Question: When deploying my package to a cloud service in the Azure Portal, I have found the following problem:

All the instances are waiting for the role to start, with the following exception occurring:
> Unhandled Exception:
Microsoft.ApplicationServer.Caching.DataCacheException
The web roles run fine on the Compute Emulator.
I recently did add co-located caching to my system, but I have no idea how to pin-point the problem.
When I check the event log on that role, I found the following two errors:
> Application: CacheService.exe Framework Version: v4.0.30319
Description: The process was terminated due to an unhandled exception.
Exception Info: Microsoft.ApplicationServer.Caching.DataCacheException
Stack: at
Microsoft.ApplicationServer.Caching.AzureCommon.AzureUtility.ProcessException(System.Exception)
at
Microsoft.ApplicationServer.Caching.Colocatedservice.CacheService.b__0(System.Object)
at
System.Threading.QueueUserWorkItemCallback.System.Threading.IThreadPoolWorkItem.ExecuteWorkItem()
at System.Threading.ThreadPoolWorkQueue.Dispatch()
AND
> Faulting application name: CacheService.exe, version: 1.0.4797.0, time
stamp: 0x506f41eb Faulting module name: KERNELBASE.dll, version:
6.2.9200.16451, time stamp: 0x50988aa6 Exception code: 0xe0434352 Fault offset: 0x000000000003811c Faulting process id: 0x7b4 Faulting
application start time: 0x01ce838dfcea8cd3 Faulting application path:
E:\plugins\Caching\CacheService.exe Faulting module path:
D:\Windows\system32\KERNELBASE.dll Report Id:
3b55d5ee-ef81-11e2-93ef-00155d495aa4 Faulting package full name:
Faulting package-relative application ID:
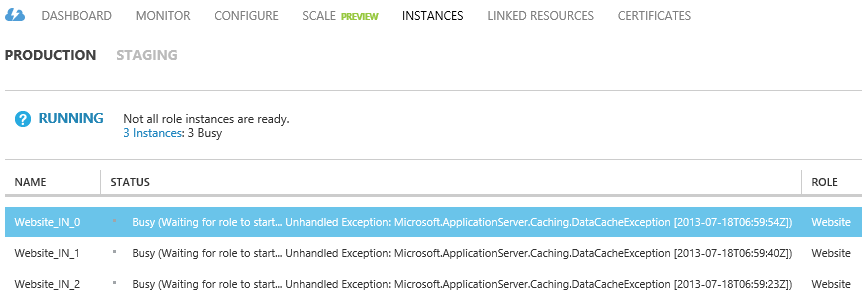
Answer: I uninstalled and reinstalled the Azure Caching package from NuGet. The file versions were still identical after reinstalling, but the problem was fixed.